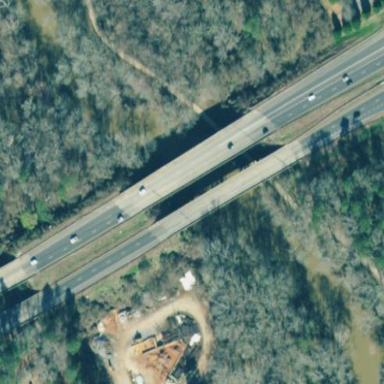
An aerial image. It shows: Bridge with beam structure.